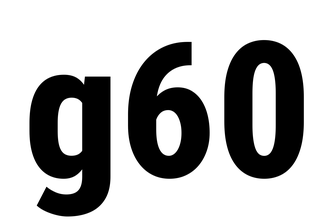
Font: Roboto_Condensed_ExtraBold